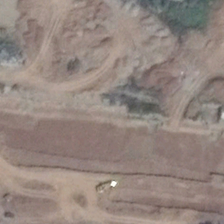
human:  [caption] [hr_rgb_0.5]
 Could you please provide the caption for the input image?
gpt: several green trees are near a piece of irregular bareland .

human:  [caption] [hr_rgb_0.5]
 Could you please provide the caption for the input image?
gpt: several green trees are near a piece of irregular bareland .

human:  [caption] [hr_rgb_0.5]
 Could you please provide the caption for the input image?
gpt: several green trees are near a piece of irregular bareland .

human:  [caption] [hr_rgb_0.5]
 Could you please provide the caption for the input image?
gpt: several green trees are near a piece of irregular bareland .

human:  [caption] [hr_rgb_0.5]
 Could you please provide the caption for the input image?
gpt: several green trees are near a piece of irregular bareland .